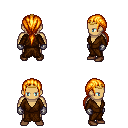
a pixel art fantasy rpg character, male body template, human, tanned skin, brown robe, gold greaves, light blonde ponytail hairstyle, gold tiara, metal gloves, brown shoes, four views (front, back, left, right), 2x2 character sprite sheet, small pixel art, hard edges, no anti-aliasing